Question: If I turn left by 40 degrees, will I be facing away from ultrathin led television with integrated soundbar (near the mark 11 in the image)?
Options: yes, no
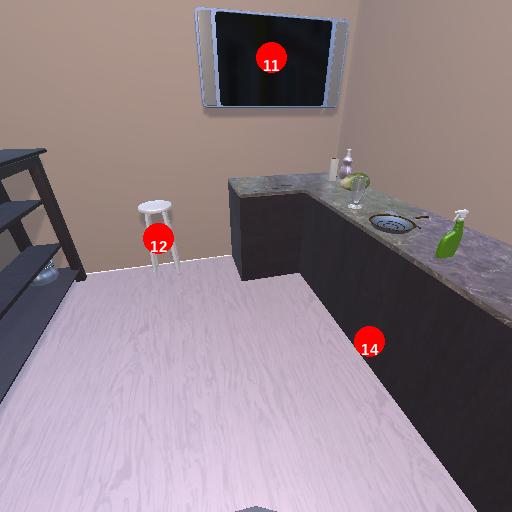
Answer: yes